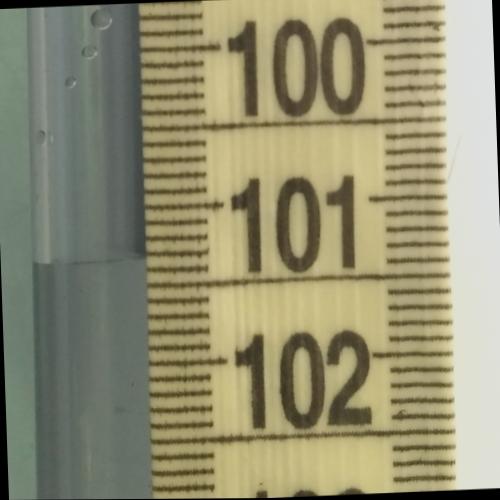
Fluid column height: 101.3 cm